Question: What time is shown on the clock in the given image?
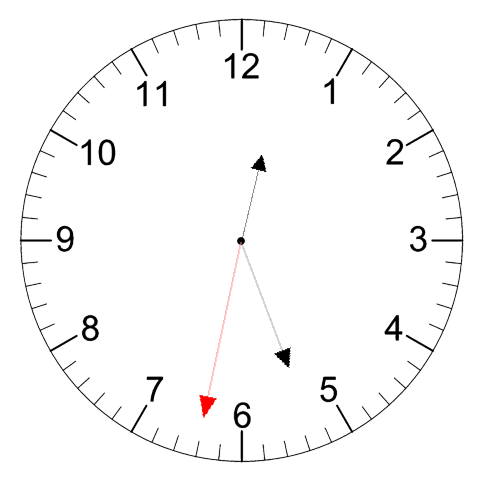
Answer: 12:26:32